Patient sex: F
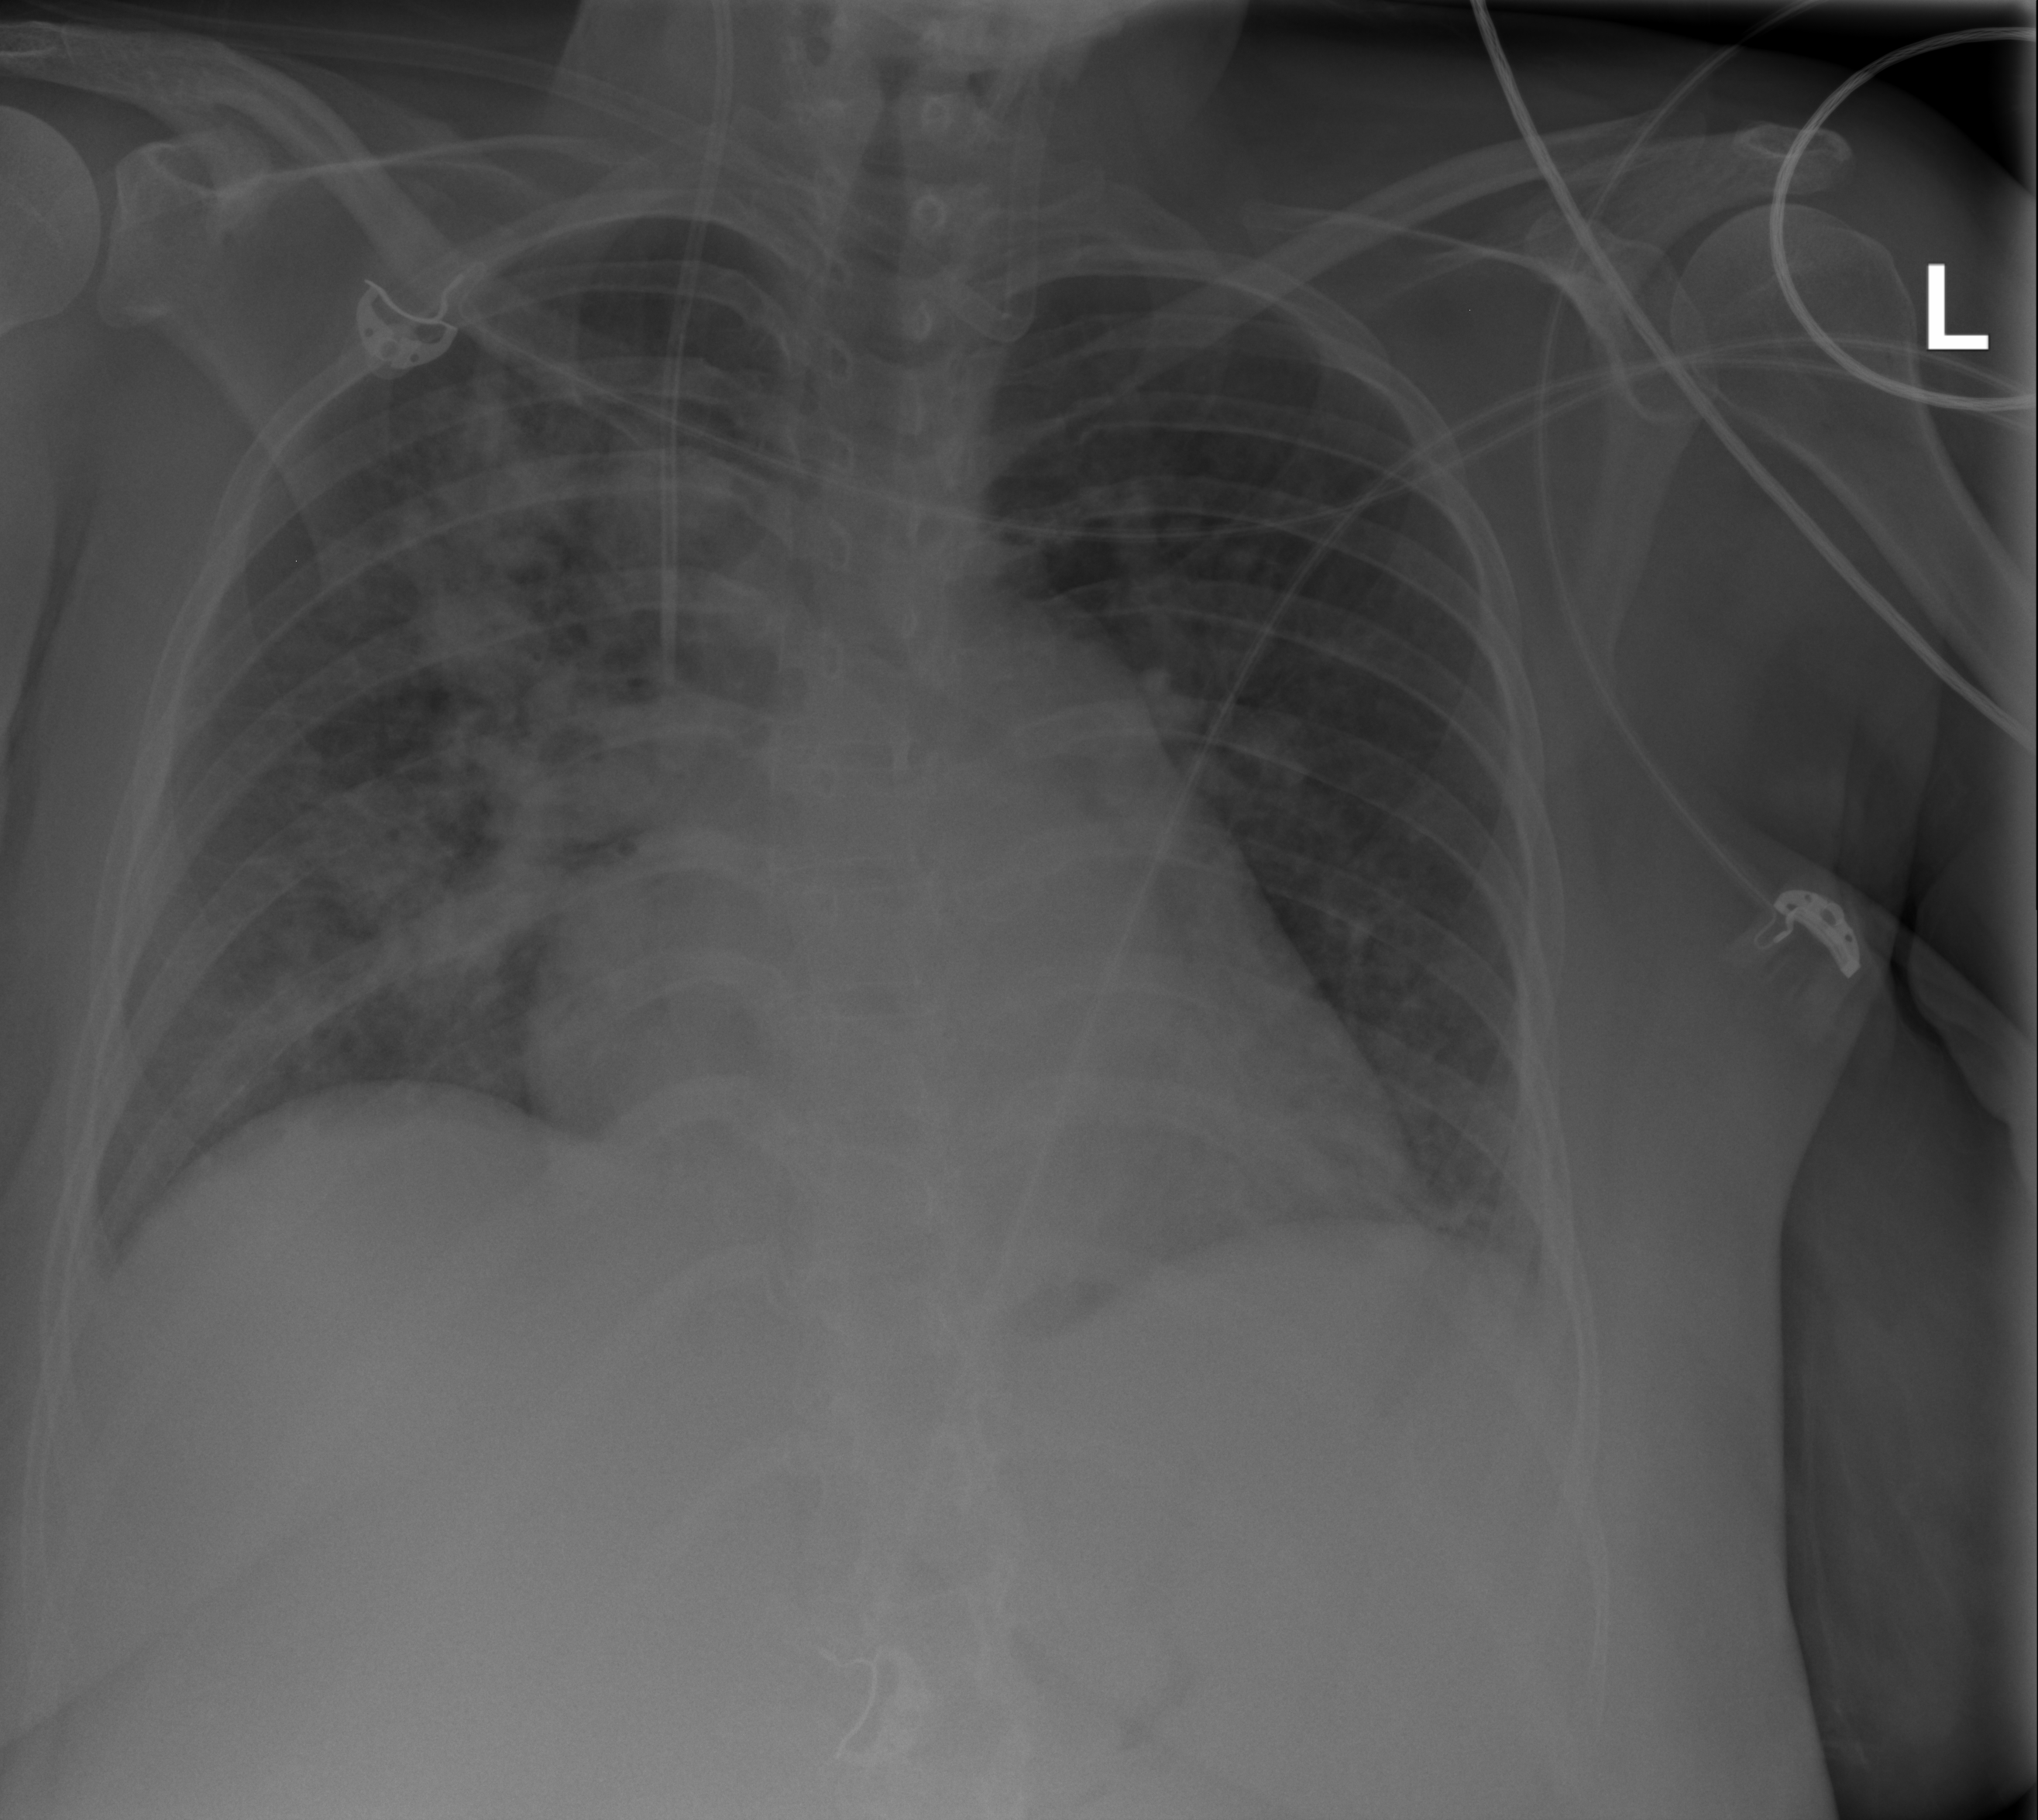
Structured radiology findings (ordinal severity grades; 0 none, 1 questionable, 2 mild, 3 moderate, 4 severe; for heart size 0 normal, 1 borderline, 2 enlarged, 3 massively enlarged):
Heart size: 2
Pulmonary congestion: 2
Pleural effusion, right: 2
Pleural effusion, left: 0
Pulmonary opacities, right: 3
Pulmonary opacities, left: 0
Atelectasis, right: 2
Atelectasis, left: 2